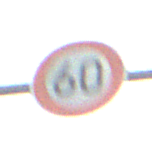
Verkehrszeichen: Geschwindigkeit60
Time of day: SunriseSunset
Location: Outdoor (RoadRail)
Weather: PartlyCloudy
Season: NotSpecified
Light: Natural